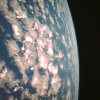
Label: cloud